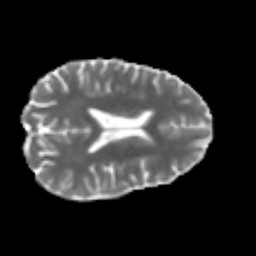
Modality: MD
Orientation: axial
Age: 23
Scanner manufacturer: philips
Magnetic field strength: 3 T
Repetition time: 7.742 s
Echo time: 0.1219 s